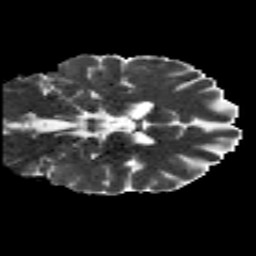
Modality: MD
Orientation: coronal
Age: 27
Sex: male
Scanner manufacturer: siemens
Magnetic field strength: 3 T
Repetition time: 8.8 s
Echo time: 0.085 s